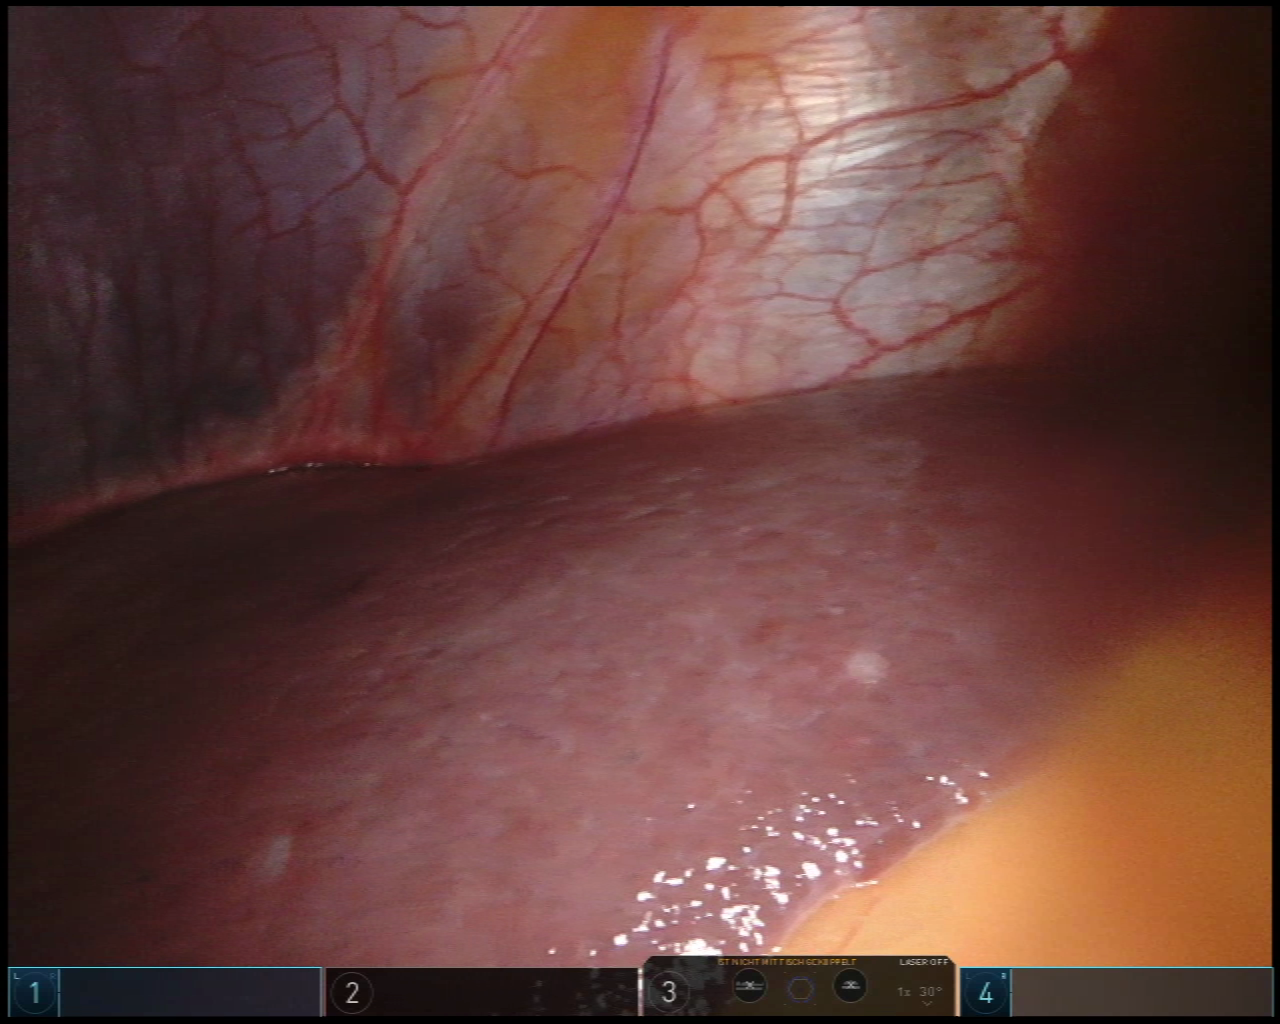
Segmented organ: liver
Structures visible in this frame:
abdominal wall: yes
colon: no
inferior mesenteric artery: no
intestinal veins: no
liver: yes
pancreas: no
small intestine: no
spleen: no
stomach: no
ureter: no
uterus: no
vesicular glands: no